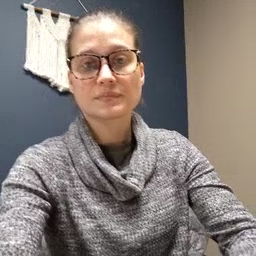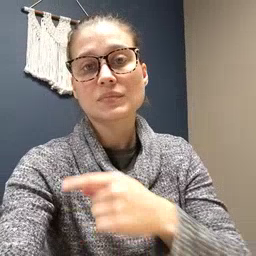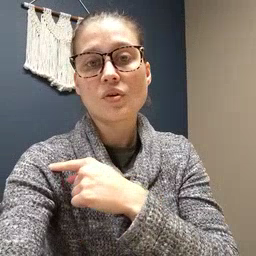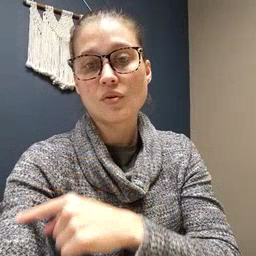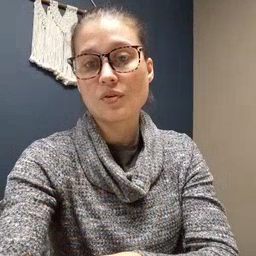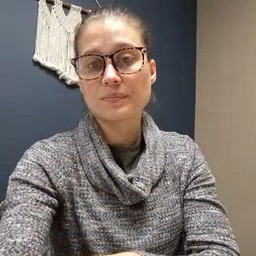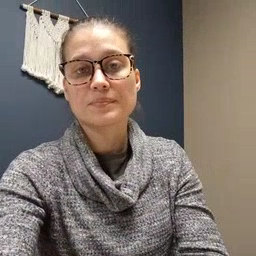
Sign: arm